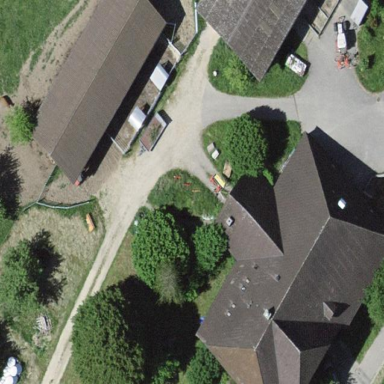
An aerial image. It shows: Farm building.